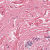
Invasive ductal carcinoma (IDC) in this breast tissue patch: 0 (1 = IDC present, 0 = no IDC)